Question: I have an background image for a menu bar as follows

and it has four text displayed on each of the box. right most box is empty place. This image is made with all those static four vertical bars.
Now the problem is those four texts are so dynamic and are of variable lengths for different situation. Because of the variable lengths, its overlapping with those vertical bars when the texts not able to accommodate inside the box.
What is the best option to deal with this scenario using styling or another way.?
Thanks in advance.
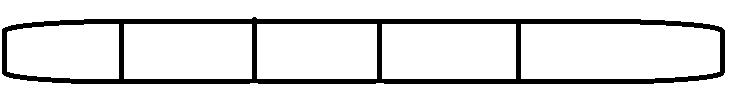
Answer: ### Case 1: Using Borders
You can give the links a 'border-right' instead of relying on the image.
'''
.nav li a {border-right: 2px solid #000;}
'''
### Case 2: Using Ellipsis
You can give a 'text-ellipsis' for those links and make sure they come fit inside the lines:
'''
.nav li a {max-width: 150px; text-ellipsis: ellipsis; overflow: hidden; display: inline-block;} /* Get this thing right */
'''